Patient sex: M
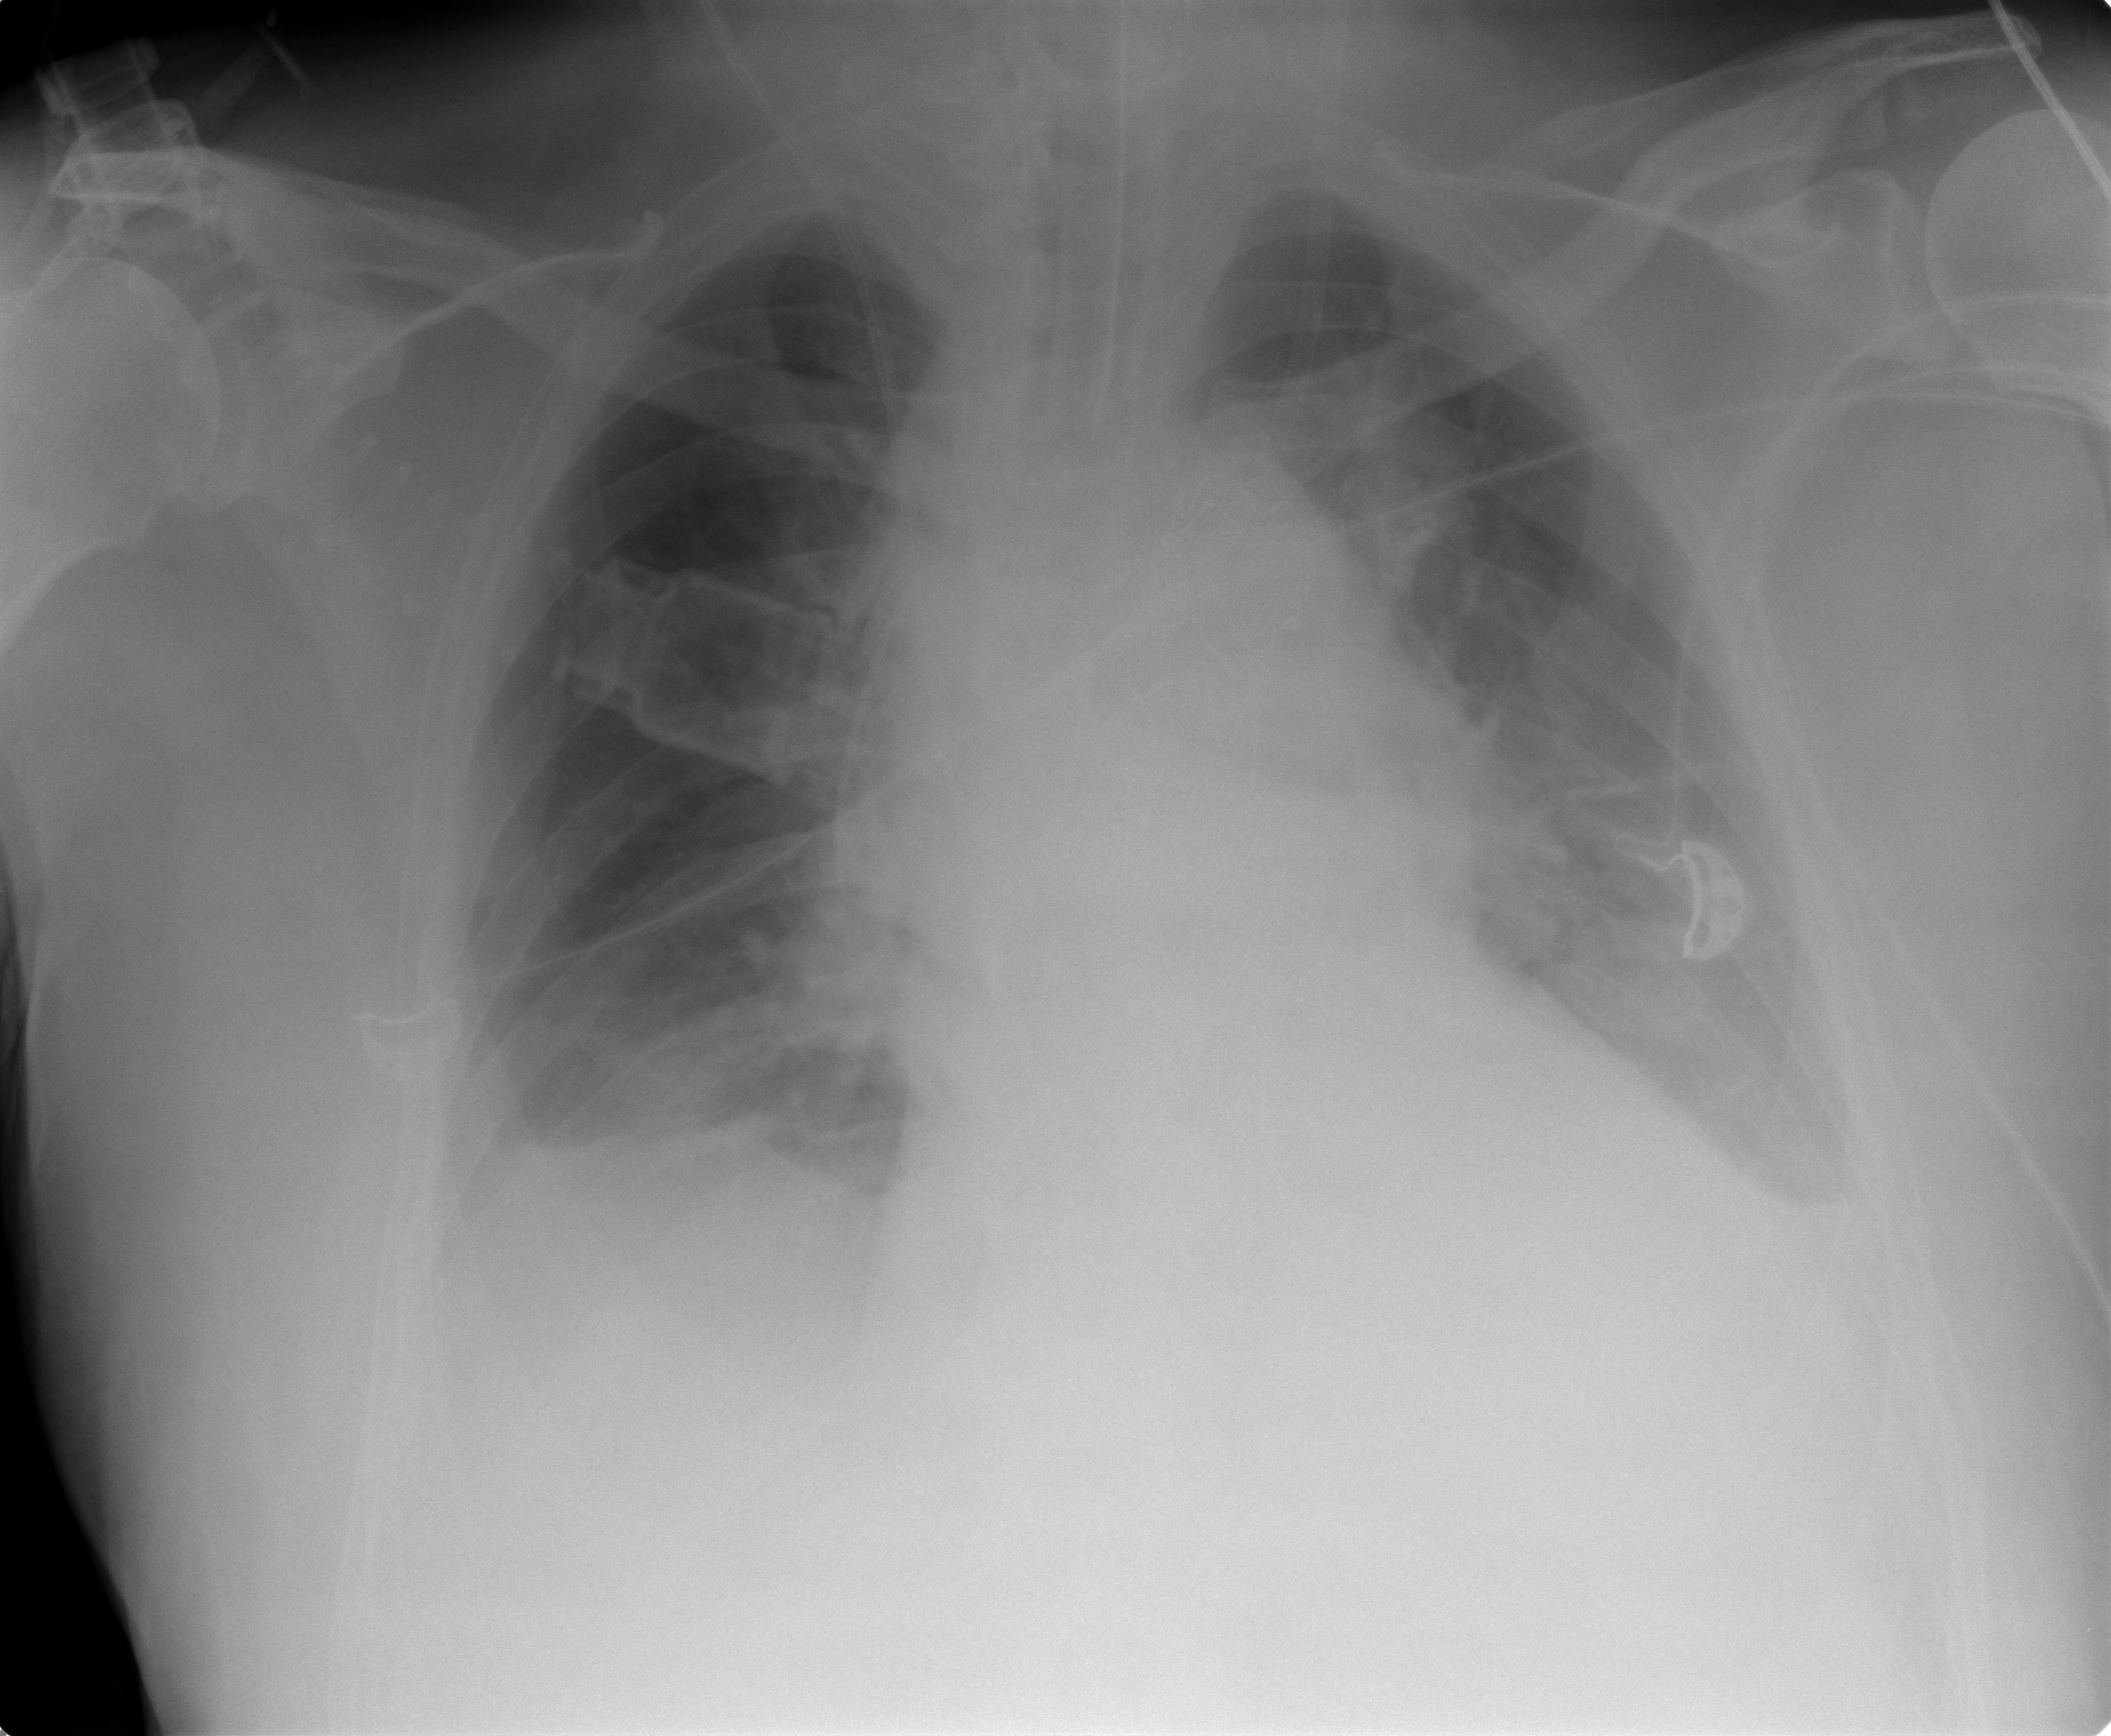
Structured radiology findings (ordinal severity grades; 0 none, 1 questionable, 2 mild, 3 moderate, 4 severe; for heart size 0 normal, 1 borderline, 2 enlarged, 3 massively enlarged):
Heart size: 2
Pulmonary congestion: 2
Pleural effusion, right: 2
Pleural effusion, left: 2
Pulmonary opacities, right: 0
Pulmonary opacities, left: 1
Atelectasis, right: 2
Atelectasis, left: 2